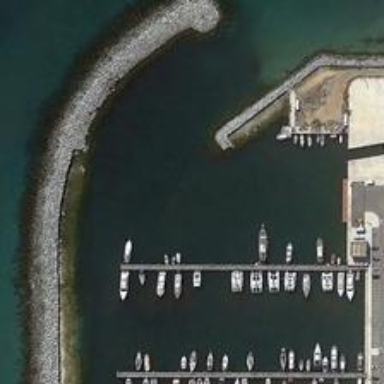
The harbour is surrounded by a lot of houses .